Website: crate-barrel
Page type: billing-address
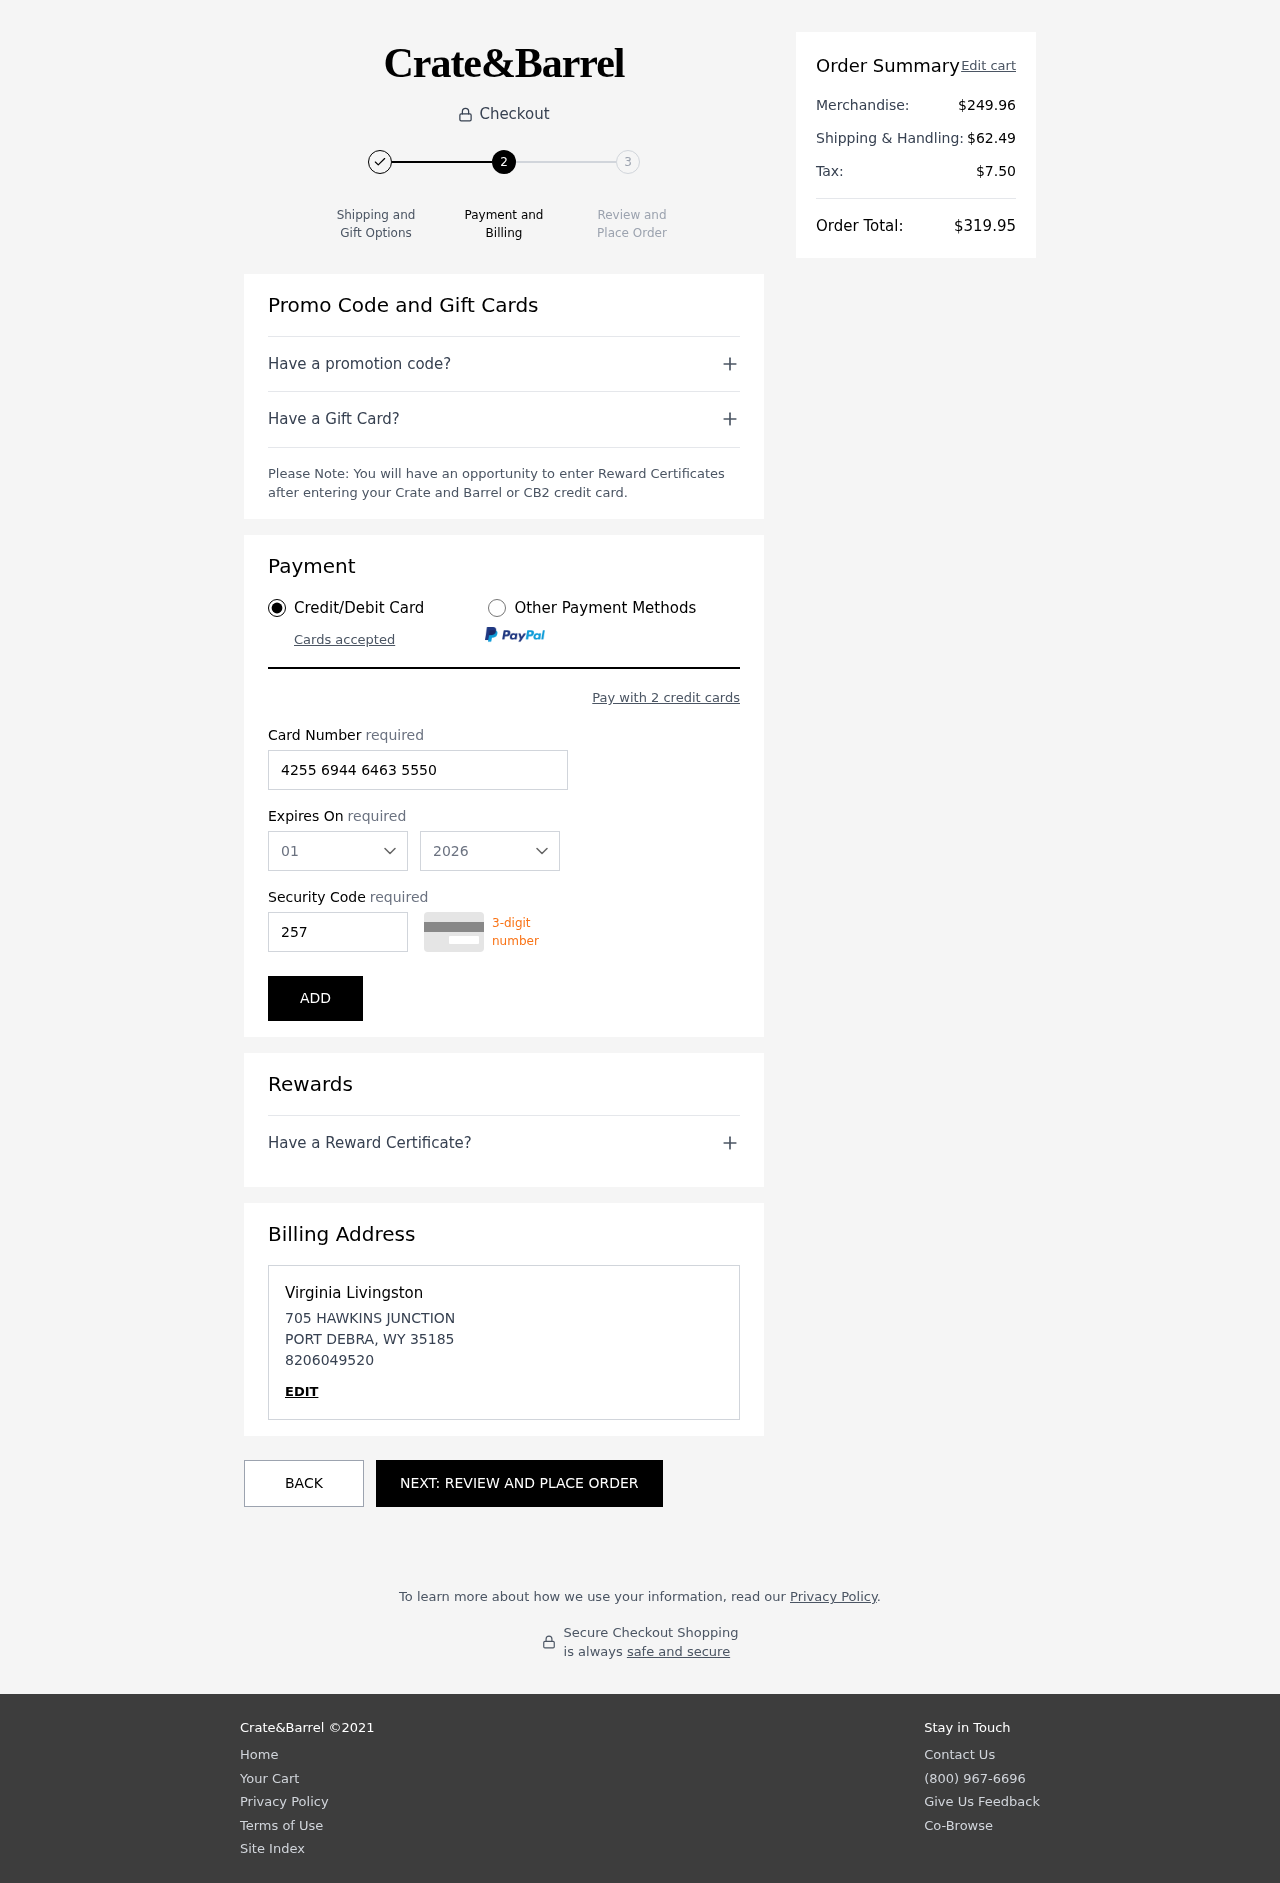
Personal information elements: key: PII_CARD_CVV
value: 257
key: PII_CARD_EXPIRY_MONTH
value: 01
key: PII_CARD_EXPIRY_YEAR
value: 26
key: PII_CARD_NUMBER
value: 4255 6944 6463 5550
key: PII_CITY
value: PORT DEBRA
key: PII_FULLNAME
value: Virginia Livingston
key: PII_PHONE
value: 8206049520
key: PII_POSTCODE
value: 35185
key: PII_STATE_ABBR
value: WY
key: PII_STREET
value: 705 HAWKINS JUNCTION
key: PII_FIRSTNAME
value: Virginia
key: PII_LASTNAME
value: Livingston
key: PII_PHONE_LINE
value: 9520
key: PII_PHONE_SUFFIX
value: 9520
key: PII_POSTCODE_FULL
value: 35185
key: PII_PHONE2
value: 8206049520
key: PII_PHONE3
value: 8206049520
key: PII_FULLNAME2
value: Virginia Livingston
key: PII_FULLNAME3
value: Virginia Livingston
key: PII_FIRSTNAME2
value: Virginia
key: PII_FIRSTNAME3
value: Virginia
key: PII_LASTNAME2
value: Livingston
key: PII_LASTNAME3
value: Livingston
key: PII_FIRSTNAME_DERIVED
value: Virginia
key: PII_LASTNAME_DERIVED
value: Livingston
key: PII_PHONE_NUMERIC
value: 8206049520
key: PII_PHONE_LINE_NUMERIC
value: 9520
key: PII_PHONE_SUFFIX_NUMERIC
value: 9520
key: PII_POSTCODE_NUMERIC
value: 35185
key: PII_PHONE2_NUMERIC
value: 8206049520
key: PII_PHONE3_NUMERIC
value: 8206049520
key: PII_FULLNAME_DERIVED
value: Virginia Livingston
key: PII_NAME_FULL_DERIVED
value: Virginia Livingston
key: PII_PHONE_DIGITS
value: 8206049520
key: PII_PHONE_LAST4
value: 9520
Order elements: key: ORDER_SUBTOTAL
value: $249.96
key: ORDER_SHIPPING_COST
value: $62.49
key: ORDER_TAX
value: $7.50
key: ORDER_TOTAL
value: $319.95